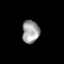
Tissue: lung
Cell type: Myeloid cells
Senescence score: 0.1884
Nuclear area (px): 383
Mean DAPI intensity: 159.802